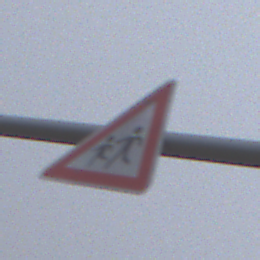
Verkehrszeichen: KinderRechts
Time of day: MorningAfternoon
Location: Outdoor (RoadRail)
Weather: Overcast
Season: NotSpecified
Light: Natural